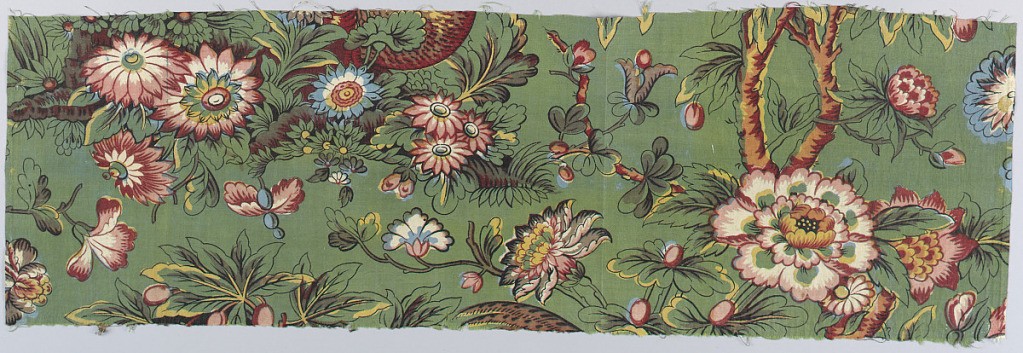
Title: Textile
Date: ca. 1815
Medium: cotton Technique: block printed on plain weave
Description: Half-drop repeat of a fruit tree growing in a flowering mound with two pheasants. Multicolored on a green background.